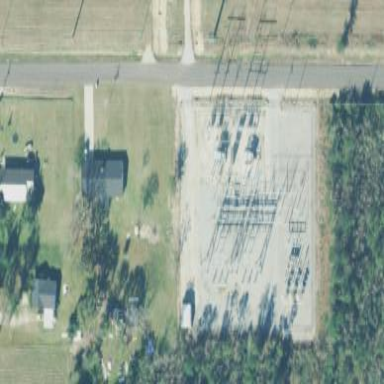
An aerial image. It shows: Distribution power substation secured by fence.